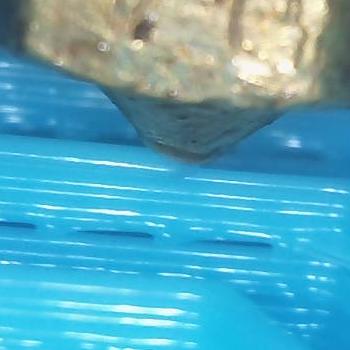
Flow rate: 212%